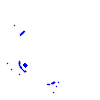
Particle: kaon